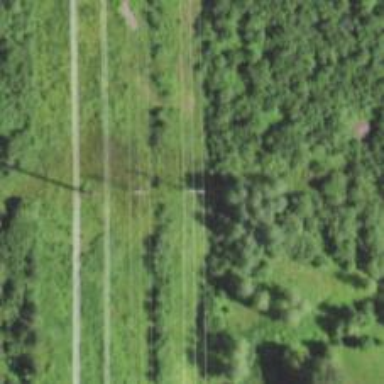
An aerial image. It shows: H-frame power tower design.